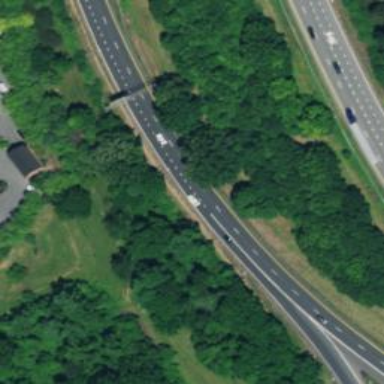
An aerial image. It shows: Motorway junction.